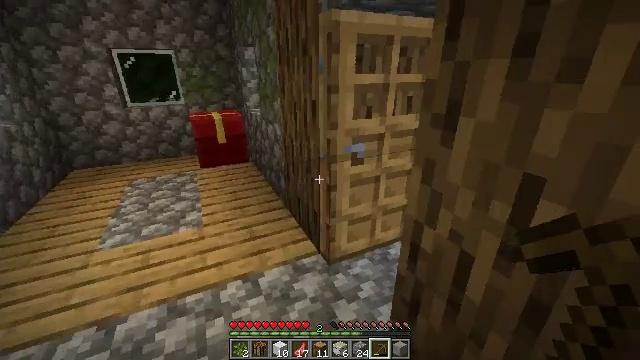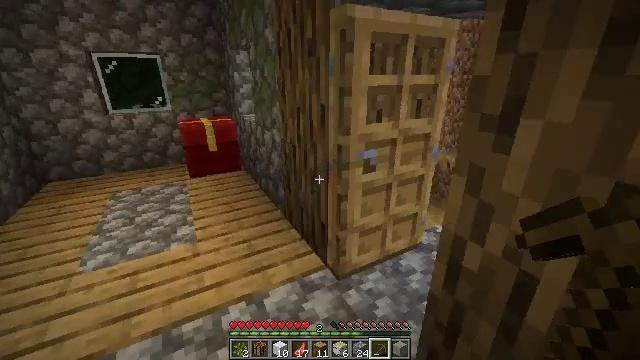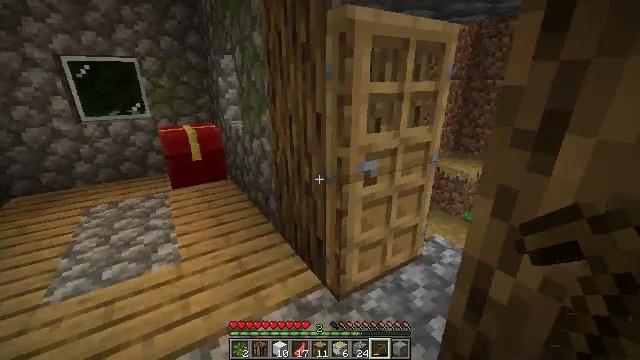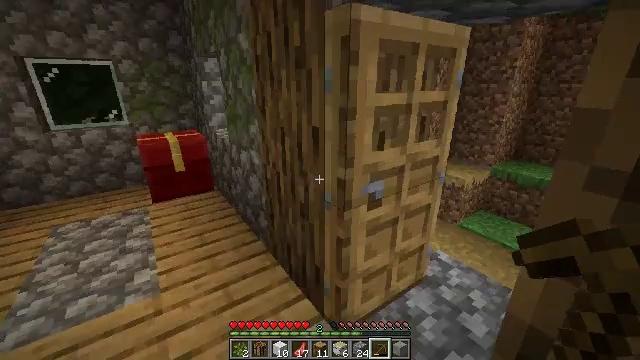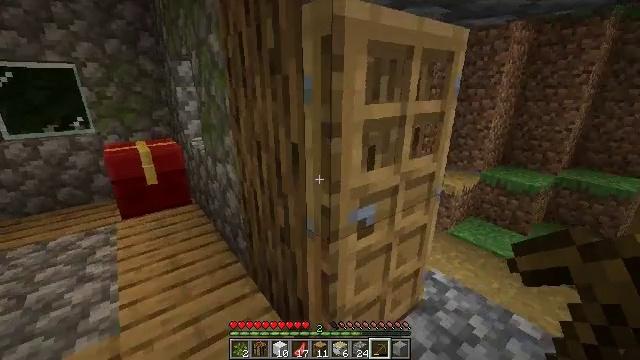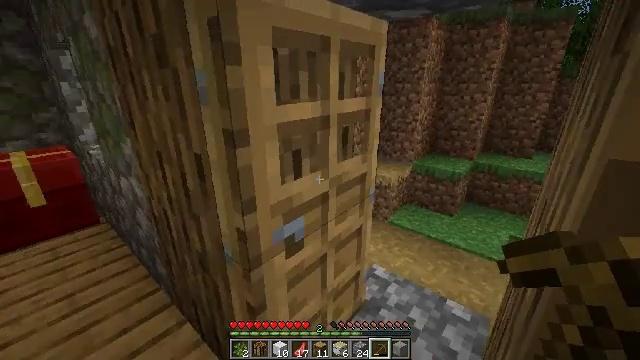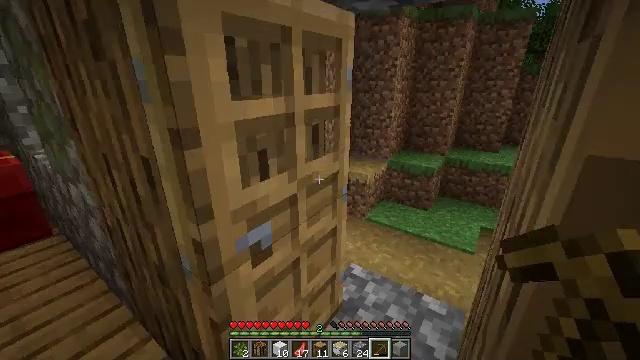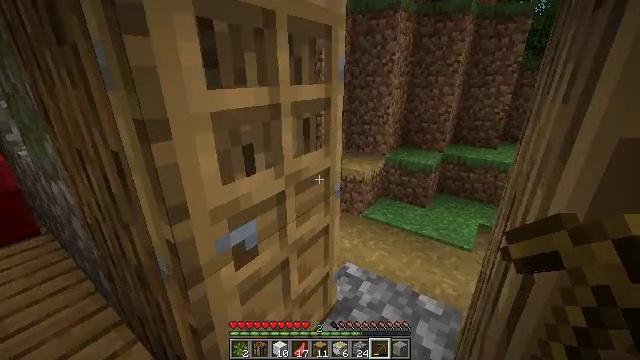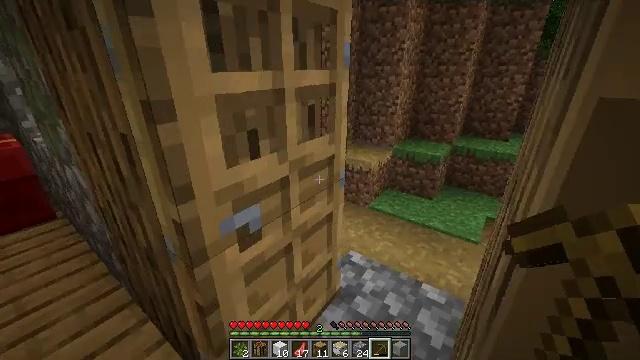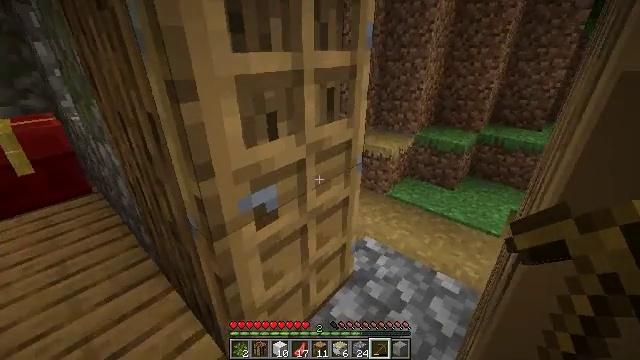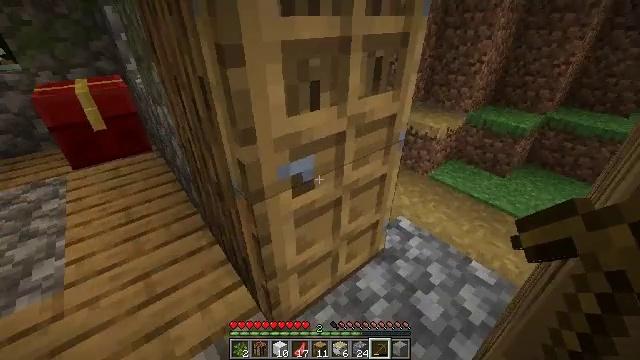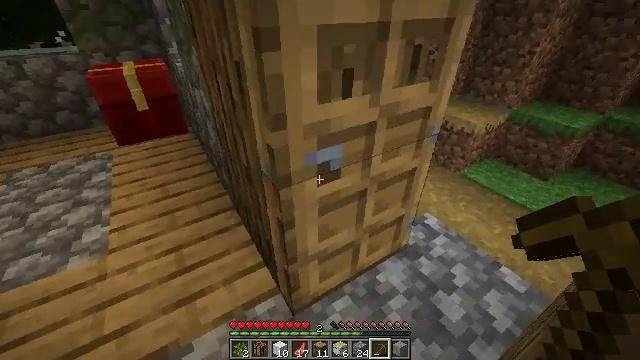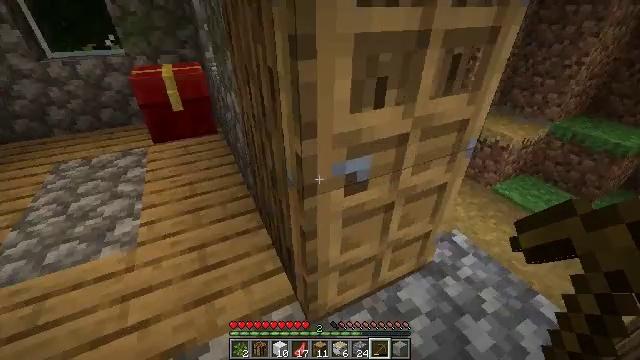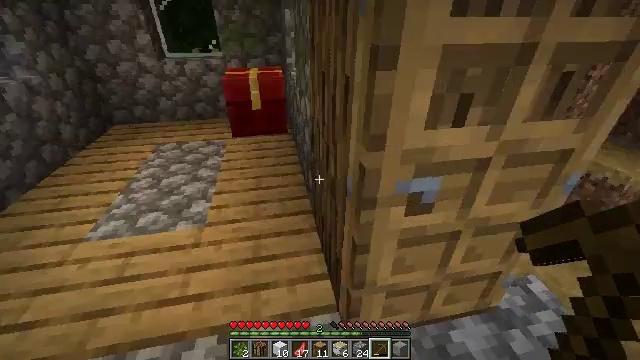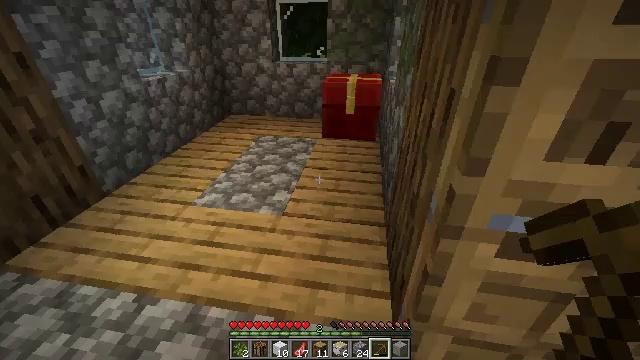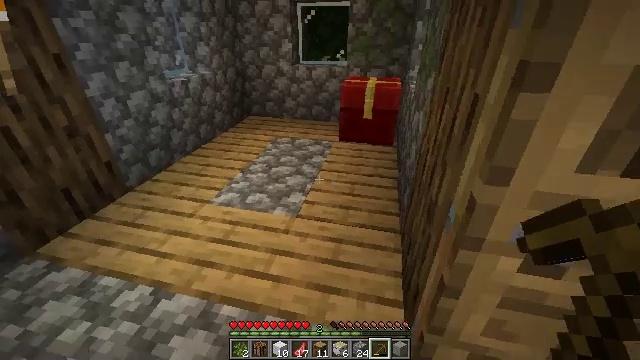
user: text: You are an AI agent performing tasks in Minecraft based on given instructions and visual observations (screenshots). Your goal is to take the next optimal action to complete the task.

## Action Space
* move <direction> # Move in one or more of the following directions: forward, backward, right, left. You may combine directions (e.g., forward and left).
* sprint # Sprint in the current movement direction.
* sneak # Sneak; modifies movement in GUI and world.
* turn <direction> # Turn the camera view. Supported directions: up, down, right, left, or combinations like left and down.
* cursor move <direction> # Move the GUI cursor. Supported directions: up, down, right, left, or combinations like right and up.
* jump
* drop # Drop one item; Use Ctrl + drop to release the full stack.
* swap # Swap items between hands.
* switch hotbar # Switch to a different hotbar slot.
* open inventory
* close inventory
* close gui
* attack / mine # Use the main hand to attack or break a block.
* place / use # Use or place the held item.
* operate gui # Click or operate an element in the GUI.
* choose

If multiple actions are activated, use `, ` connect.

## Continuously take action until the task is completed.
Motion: motion action
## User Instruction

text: Mine a chest to move it.
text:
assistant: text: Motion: move forward, turn right and up
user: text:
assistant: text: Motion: move forward, turn right
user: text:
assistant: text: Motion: move forward, turn right
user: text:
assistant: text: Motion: move forward and move right, turn right
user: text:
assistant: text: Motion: move forward and move right, turn right and down
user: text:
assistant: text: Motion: move forward and move right, turn right
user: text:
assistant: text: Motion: move forward and move right
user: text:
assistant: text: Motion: move forward and move right, turn left and down
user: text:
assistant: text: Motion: move forward and move right, turn left and down
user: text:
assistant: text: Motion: move forward and move right, turn left and down
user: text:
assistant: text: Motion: move forward and move right, turn left and down
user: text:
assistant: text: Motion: move forward and move right, turn left and up
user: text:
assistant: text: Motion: move right, turn left and up
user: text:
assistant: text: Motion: move right, turn left and up
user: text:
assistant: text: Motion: move left, turn left
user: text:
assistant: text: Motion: move left
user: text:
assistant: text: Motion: move left, turn right and up
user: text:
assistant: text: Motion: move right, turn right and up
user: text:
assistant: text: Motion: move right
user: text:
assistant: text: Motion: move forward and move right, turn left and down
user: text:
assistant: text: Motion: move forward and move right, turn left
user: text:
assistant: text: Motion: move forward and move left
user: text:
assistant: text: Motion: move forward and move left
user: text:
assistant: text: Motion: move forward and move left
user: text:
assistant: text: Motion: move forward and move left
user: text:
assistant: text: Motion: move forward, turn right
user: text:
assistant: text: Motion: move forward, turn right
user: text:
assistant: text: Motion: move forward, turn right
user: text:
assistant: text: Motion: move forward, turn right
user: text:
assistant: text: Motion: move forward, turn right